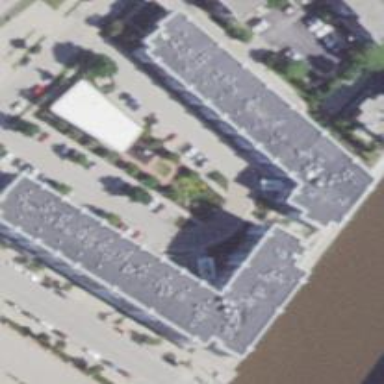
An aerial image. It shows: Building consisting of apartments.